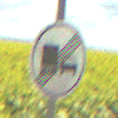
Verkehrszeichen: EndeUeberholverbotKraftfahrzeuge
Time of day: Midday
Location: Outdoor (RoadRail)
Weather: PartlyCloudy
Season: NotSpecified
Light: Natural